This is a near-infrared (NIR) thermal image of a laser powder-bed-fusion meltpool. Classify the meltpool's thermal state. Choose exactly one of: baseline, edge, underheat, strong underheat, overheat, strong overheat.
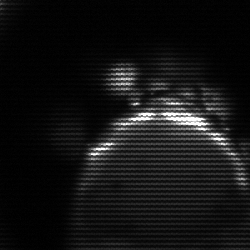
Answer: edge